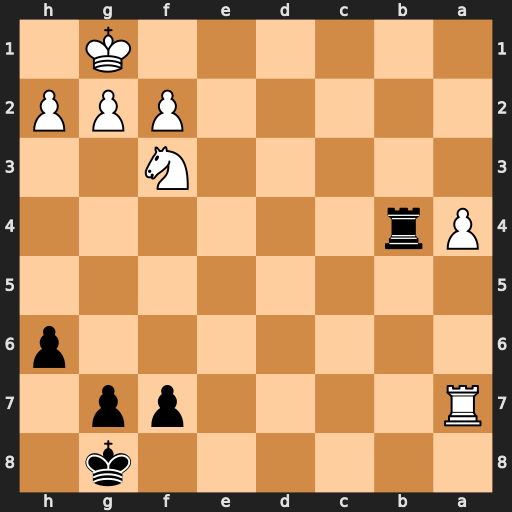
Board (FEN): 6k1/R4pp1/7p/8/Pr6/5N2/5PPP/6K1
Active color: b
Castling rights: -
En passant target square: -
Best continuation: Rb1+ Ne1 Rxe1#